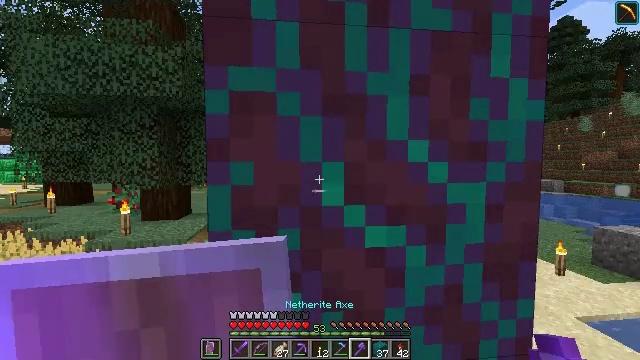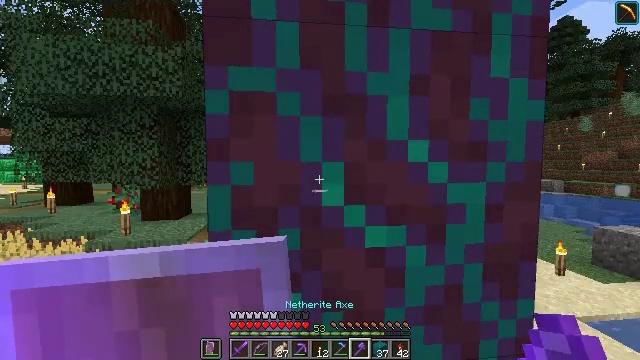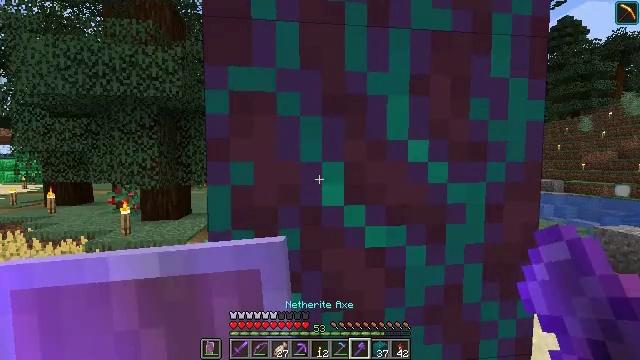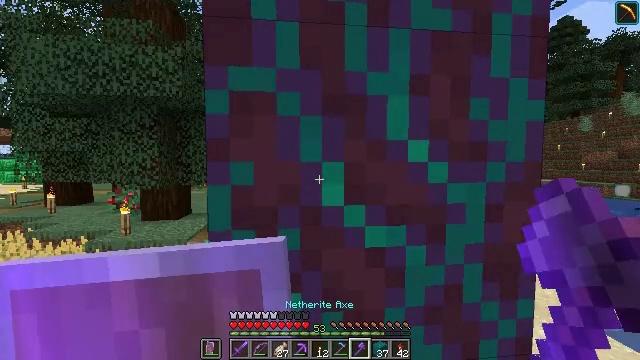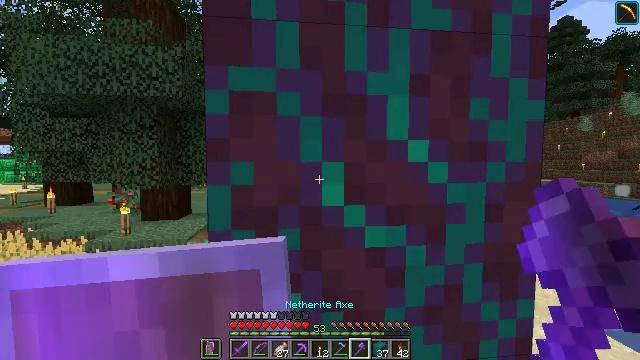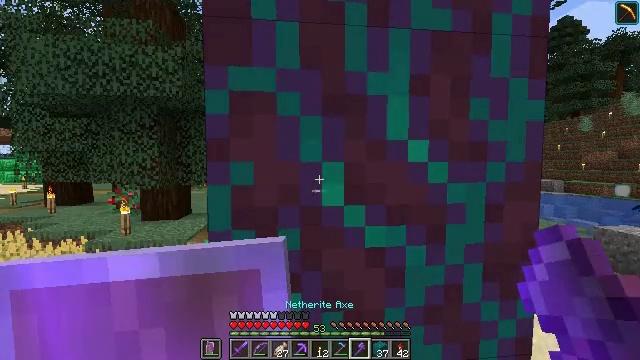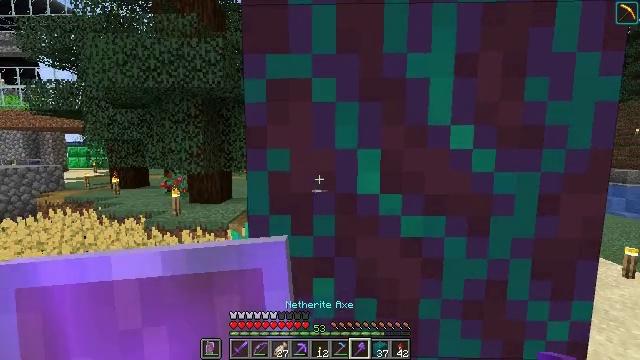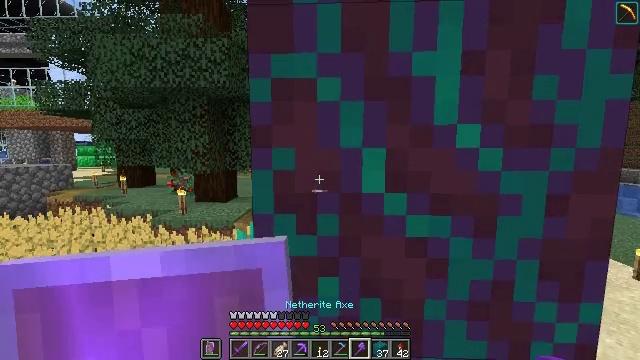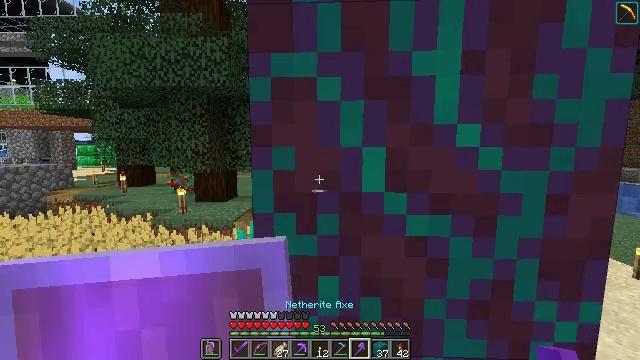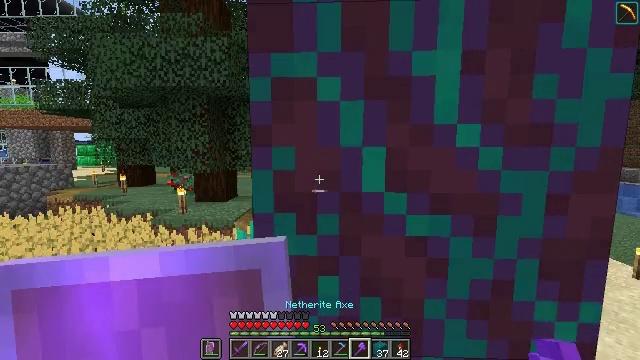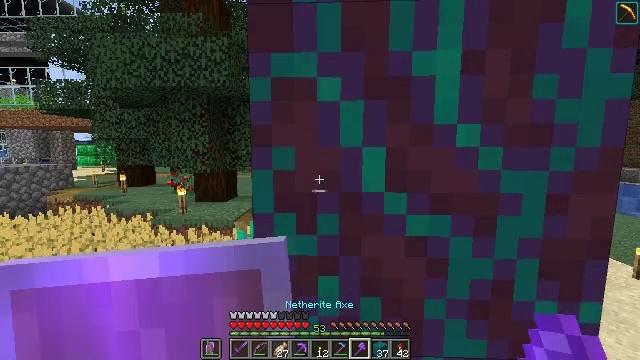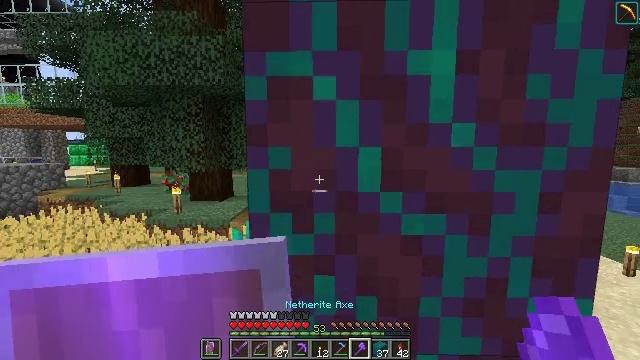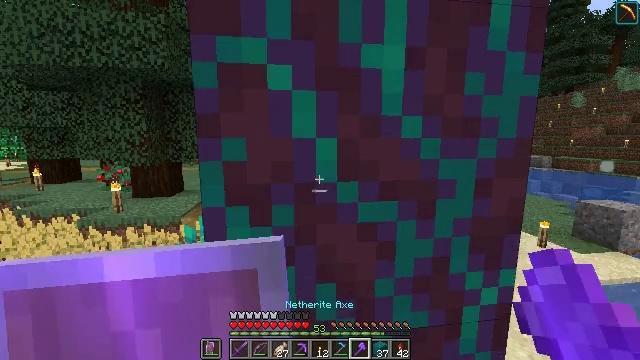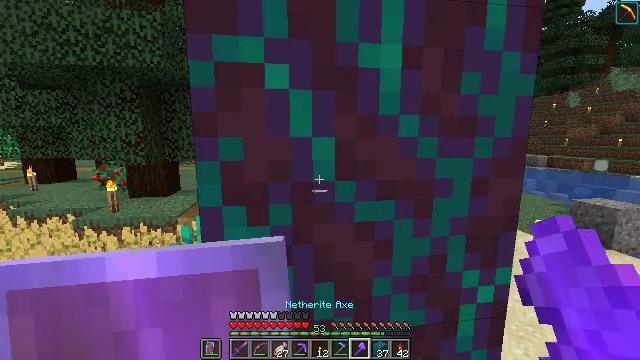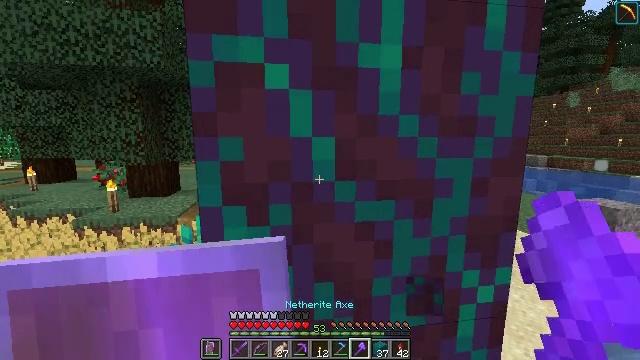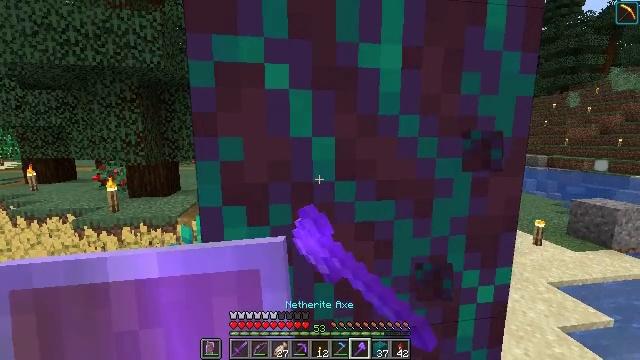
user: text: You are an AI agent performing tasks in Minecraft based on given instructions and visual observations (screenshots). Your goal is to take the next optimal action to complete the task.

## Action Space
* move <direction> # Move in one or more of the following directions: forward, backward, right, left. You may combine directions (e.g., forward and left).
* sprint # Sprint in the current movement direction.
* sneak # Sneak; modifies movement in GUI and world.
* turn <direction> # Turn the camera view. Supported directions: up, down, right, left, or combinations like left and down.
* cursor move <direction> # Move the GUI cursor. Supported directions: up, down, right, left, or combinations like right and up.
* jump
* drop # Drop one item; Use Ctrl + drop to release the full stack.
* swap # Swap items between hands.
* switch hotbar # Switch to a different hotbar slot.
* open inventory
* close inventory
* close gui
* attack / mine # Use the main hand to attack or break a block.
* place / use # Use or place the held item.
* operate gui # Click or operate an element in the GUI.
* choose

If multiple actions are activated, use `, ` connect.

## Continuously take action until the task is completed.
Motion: motion action
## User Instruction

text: Break the warped stem block.
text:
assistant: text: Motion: no_op
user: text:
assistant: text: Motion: no_op
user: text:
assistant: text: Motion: no_op
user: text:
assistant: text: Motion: no_op
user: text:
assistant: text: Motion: no_op
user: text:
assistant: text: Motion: turn left and down
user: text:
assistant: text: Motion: turn left
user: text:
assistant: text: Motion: no_op
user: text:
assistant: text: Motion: no_op
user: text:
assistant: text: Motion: no_op
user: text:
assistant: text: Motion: no_op
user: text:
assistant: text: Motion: turn right and down
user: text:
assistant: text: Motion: no_op
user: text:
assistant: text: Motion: attack / mine
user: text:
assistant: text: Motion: attack / mine
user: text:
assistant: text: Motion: attack / mine
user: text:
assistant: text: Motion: attack / mine
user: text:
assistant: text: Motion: attack / mine
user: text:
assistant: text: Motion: attack / mine
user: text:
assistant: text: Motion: attack / mine
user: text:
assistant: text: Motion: attack / mine
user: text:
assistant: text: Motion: attack / mine
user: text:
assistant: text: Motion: turn down, attack / mine
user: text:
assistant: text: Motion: attack / mine
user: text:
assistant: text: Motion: attack / mine
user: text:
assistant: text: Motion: attack / mine
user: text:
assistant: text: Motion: attack / mine
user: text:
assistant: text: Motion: attack / mine
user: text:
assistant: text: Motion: attack / mine
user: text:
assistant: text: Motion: attack / mine